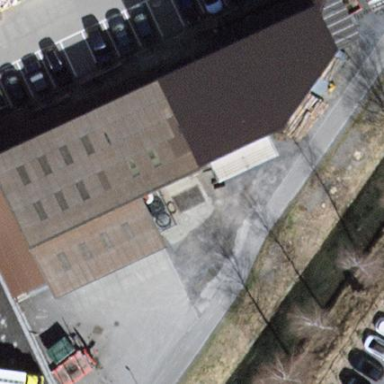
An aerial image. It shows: Industrial building.